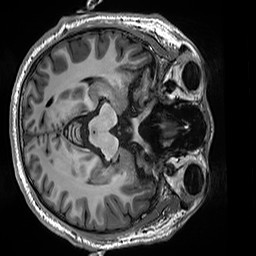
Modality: T1w
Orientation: axial
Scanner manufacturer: siemens
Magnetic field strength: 3 T
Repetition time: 2.5 s
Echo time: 0.00299 s